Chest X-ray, PA view. Patient: 64 years old, sex M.
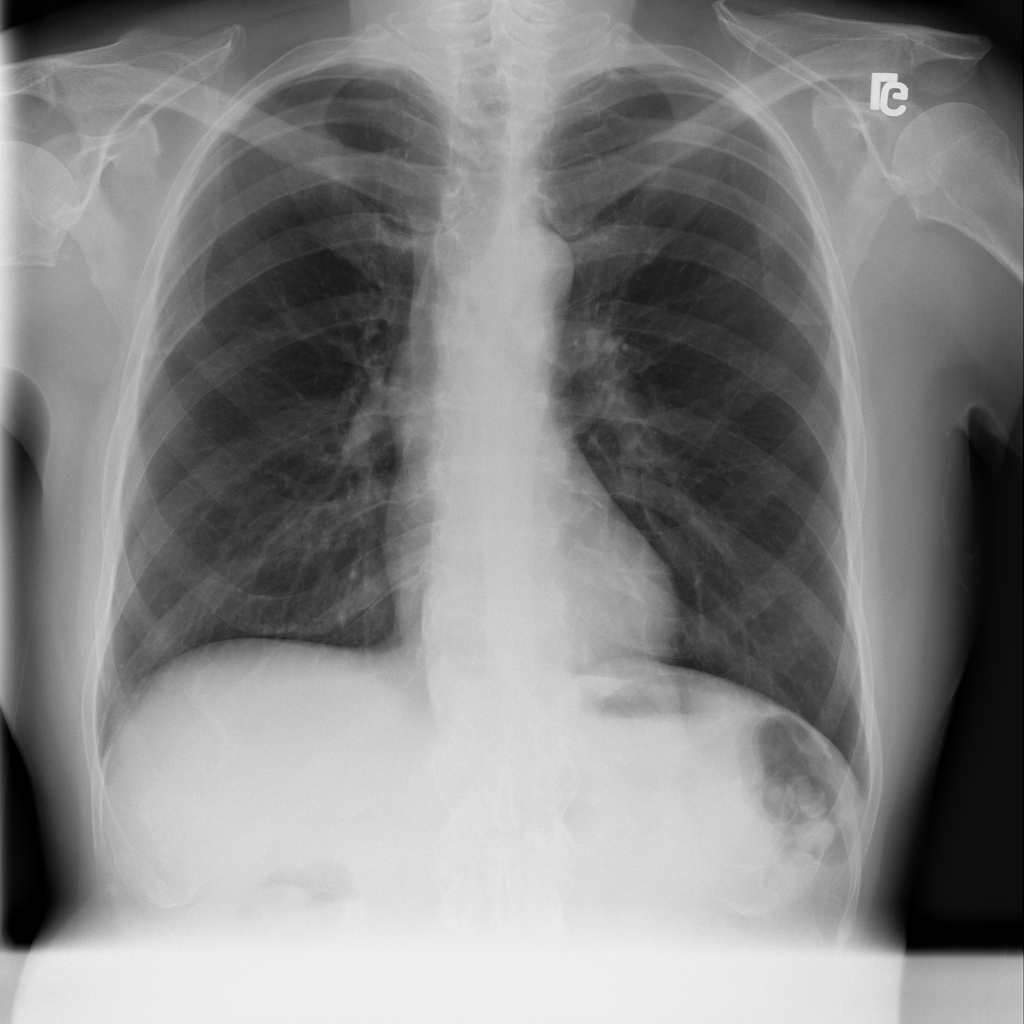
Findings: No Finding